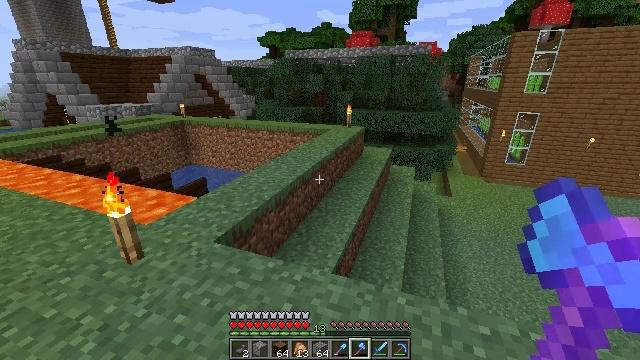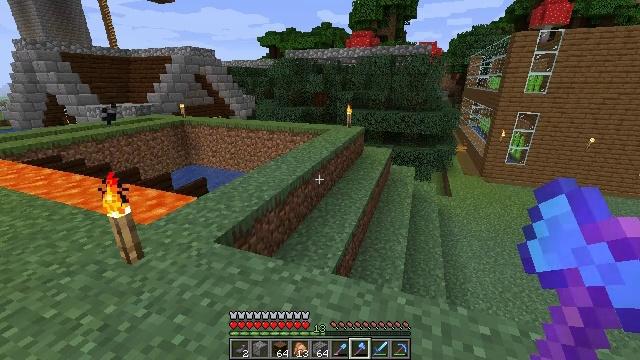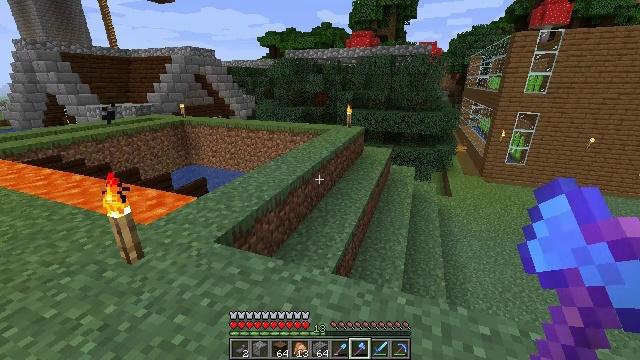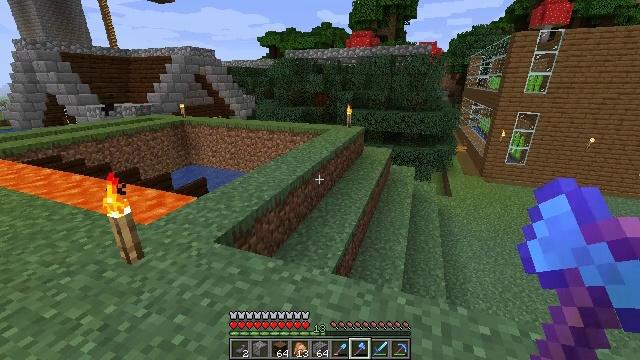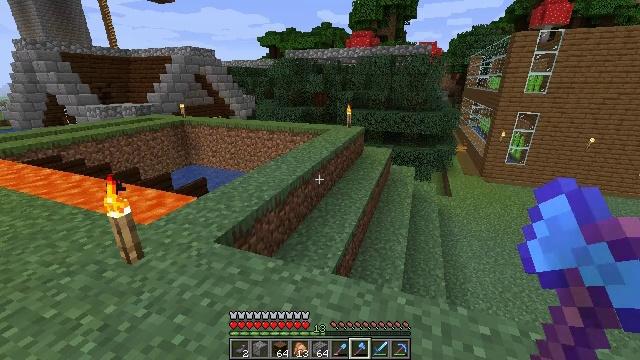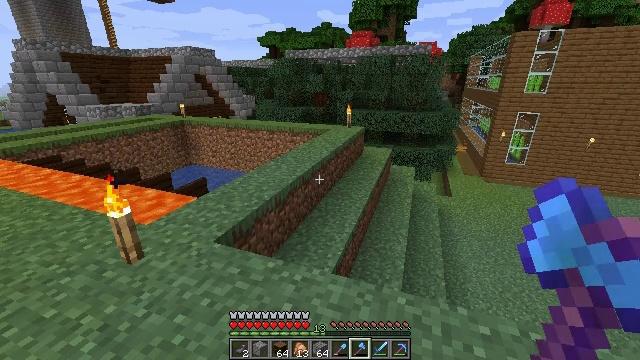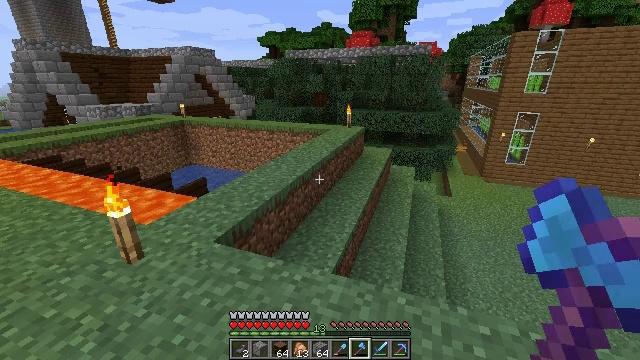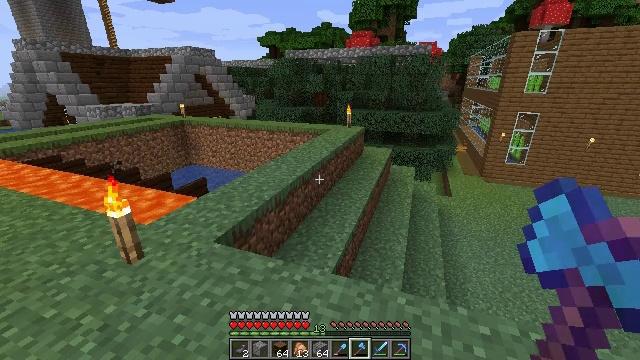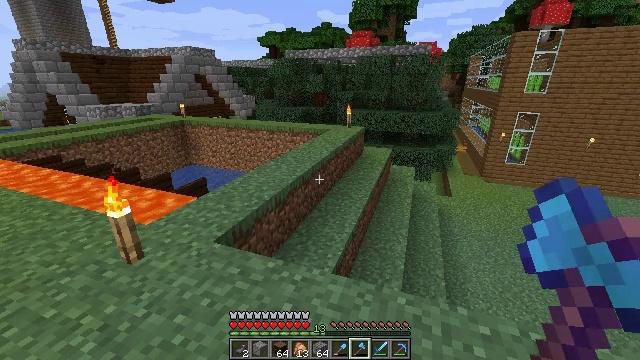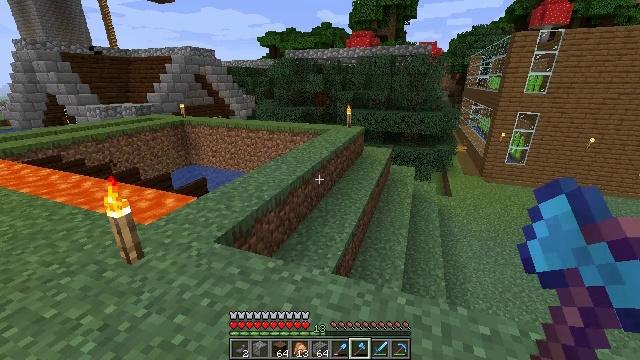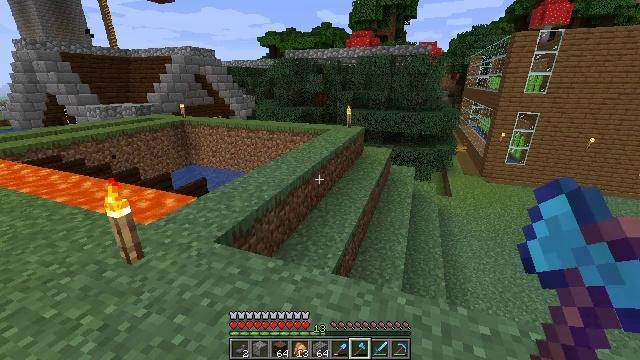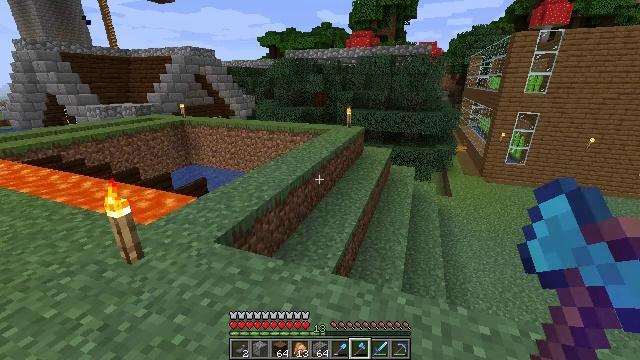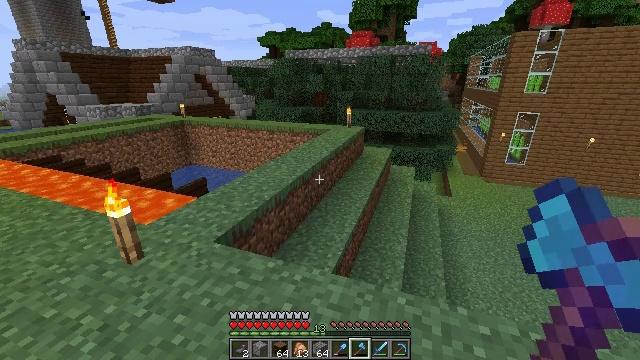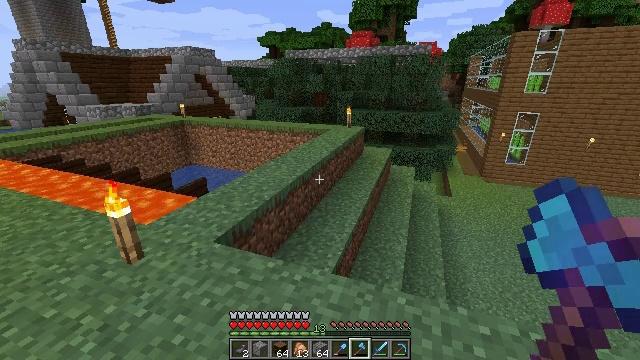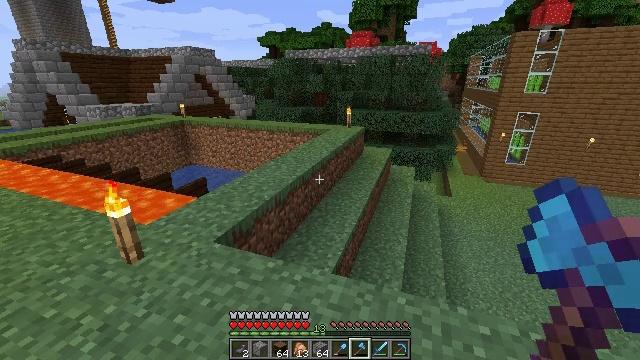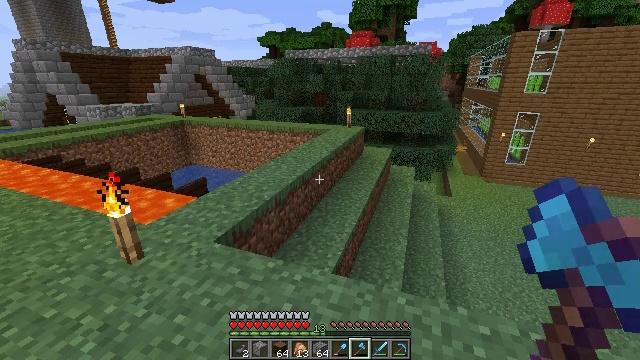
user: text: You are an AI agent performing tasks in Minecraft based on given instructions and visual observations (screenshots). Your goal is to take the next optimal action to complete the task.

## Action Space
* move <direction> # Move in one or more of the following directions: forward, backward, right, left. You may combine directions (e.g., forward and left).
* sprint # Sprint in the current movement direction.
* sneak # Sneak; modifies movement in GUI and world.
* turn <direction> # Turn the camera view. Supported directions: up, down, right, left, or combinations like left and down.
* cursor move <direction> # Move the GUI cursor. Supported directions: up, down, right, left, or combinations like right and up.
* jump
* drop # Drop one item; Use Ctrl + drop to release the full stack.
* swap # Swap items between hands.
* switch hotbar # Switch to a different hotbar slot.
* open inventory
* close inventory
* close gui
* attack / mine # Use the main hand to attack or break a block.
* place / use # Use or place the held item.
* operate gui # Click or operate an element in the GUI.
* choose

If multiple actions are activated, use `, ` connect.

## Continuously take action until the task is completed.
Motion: motion action
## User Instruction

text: Collect wheat crops.
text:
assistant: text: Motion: no_op
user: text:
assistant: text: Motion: no_op
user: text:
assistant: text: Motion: no_op
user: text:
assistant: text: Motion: no_op
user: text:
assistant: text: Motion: no_op
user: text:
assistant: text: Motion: no_op
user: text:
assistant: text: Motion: no_op
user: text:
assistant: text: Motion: no_op
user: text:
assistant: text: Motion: no_op
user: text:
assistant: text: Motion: no_op
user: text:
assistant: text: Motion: no_op
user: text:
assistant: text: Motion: no_op
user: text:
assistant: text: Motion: no_op
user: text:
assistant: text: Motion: no_op
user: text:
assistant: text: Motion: no_op
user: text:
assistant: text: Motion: no_op
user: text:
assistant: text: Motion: no_op
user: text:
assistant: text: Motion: no_op
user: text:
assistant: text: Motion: no_op
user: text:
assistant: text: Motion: no_op
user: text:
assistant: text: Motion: no_op
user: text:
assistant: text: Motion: no_op
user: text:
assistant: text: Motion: no_op
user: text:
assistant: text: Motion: no_op
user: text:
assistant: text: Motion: no_op
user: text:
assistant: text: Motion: no_op
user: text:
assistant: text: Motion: no_op
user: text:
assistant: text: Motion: no_op
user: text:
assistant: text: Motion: no_op
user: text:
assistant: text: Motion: no_op